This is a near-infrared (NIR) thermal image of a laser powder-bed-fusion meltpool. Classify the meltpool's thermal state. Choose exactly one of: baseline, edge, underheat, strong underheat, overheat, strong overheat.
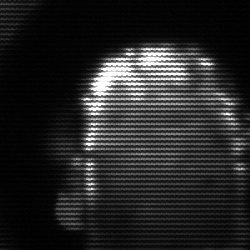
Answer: baseline